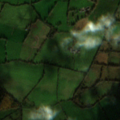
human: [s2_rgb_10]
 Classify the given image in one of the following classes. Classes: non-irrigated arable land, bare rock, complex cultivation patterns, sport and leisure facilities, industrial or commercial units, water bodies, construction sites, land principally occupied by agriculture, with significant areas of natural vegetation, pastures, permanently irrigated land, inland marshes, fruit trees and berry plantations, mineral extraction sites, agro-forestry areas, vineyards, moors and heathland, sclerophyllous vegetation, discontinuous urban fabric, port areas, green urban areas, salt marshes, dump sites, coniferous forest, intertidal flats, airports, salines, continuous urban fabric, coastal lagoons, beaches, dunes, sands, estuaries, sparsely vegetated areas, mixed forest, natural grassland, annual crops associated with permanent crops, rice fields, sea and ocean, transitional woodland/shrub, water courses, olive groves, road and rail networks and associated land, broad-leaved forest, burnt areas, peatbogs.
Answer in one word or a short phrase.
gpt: pastures, coniferous forest